Interaction volume radius: 5 \u00c5
Interaction volume height: 20 \u00c5
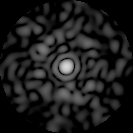
Disorder parameter: 0.8305